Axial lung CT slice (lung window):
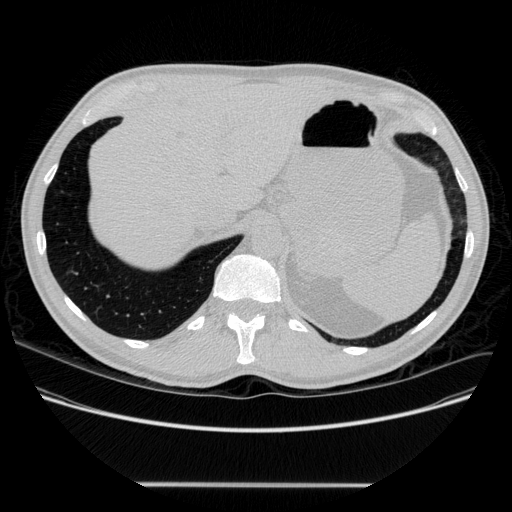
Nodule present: no